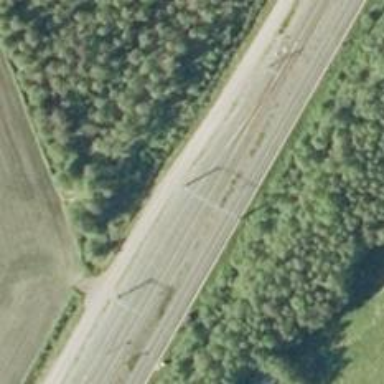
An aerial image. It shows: Siding railway line with electrified contact line for the trains.